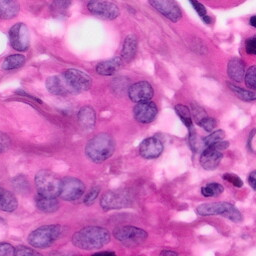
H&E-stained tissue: Pancreatic